二年级 · 度量几何学
从钝角的顶点出发画一条笔直的线，这个钝角可能被分成两个什么角？想一想有几种可能？

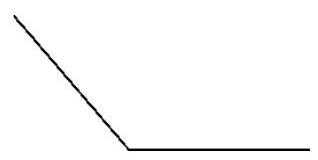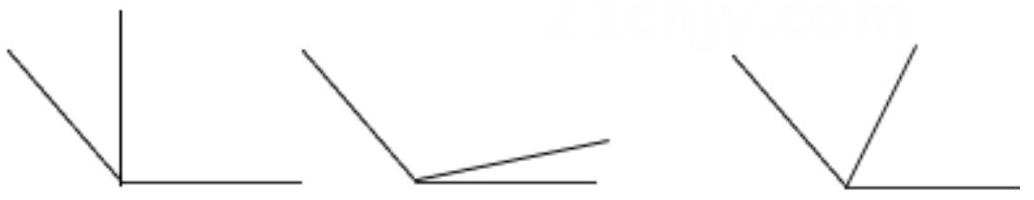
答案:
解析: